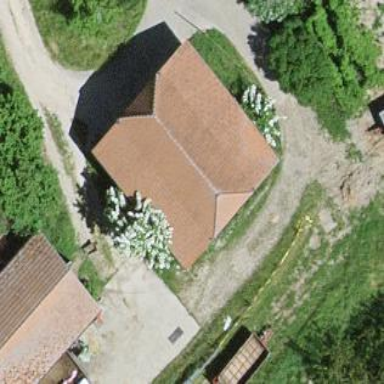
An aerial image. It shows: Rural barn.